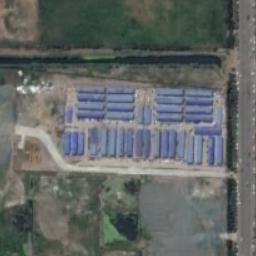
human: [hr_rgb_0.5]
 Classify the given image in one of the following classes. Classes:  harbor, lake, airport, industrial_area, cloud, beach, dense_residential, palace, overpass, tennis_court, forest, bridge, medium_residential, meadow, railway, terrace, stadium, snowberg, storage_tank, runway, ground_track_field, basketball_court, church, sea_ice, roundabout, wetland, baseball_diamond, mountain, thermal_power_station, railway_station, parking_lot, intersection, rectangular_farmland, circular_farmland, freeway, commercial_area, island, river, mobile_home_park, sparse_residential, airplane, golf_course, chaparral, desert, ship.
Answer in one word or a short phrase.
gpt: industrial_area